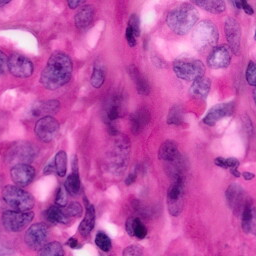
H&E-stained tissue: Pancreatic